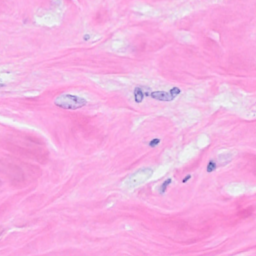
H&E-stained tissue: Breast